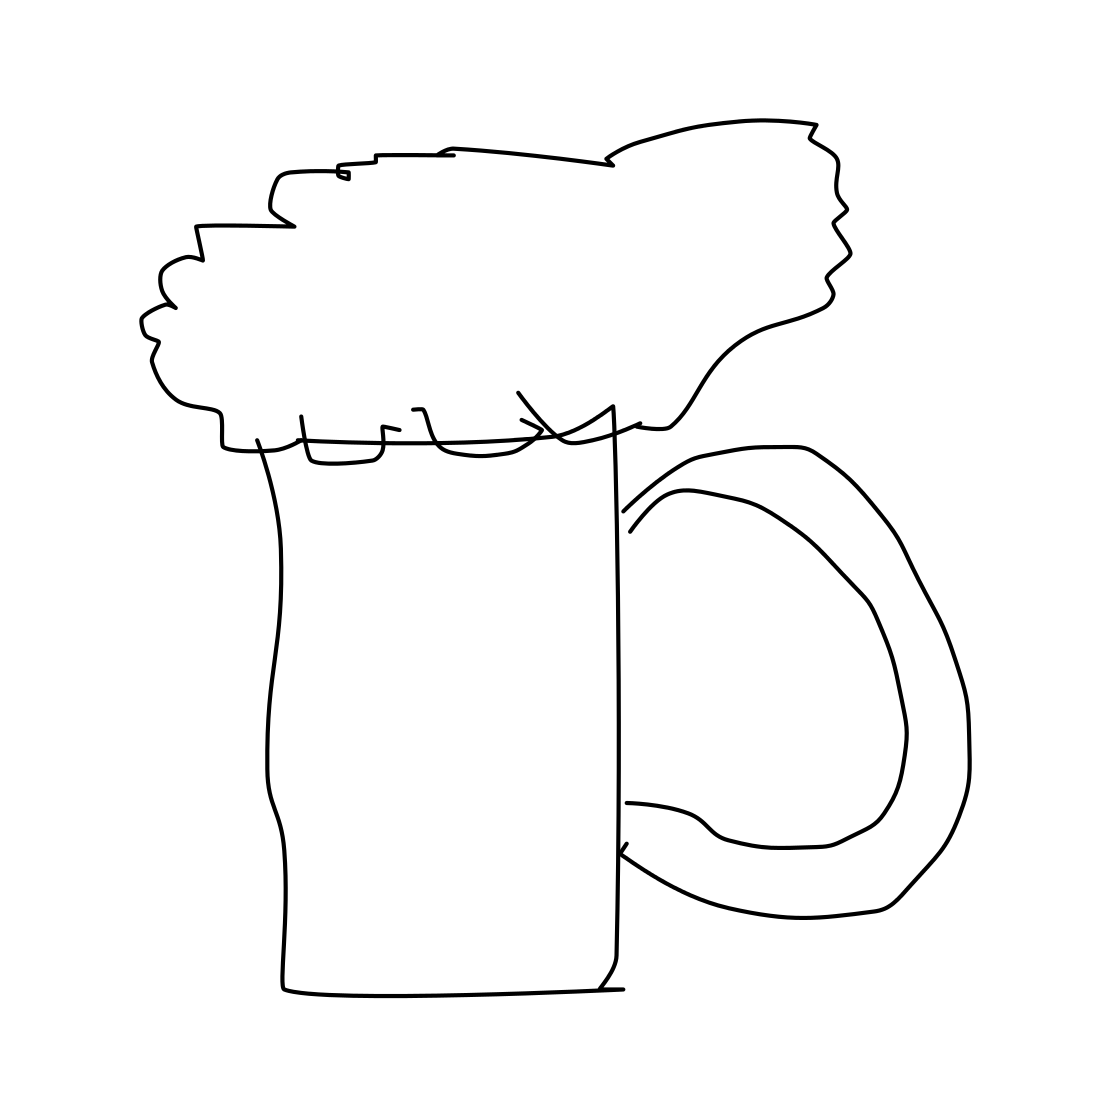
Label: beer-mug